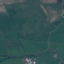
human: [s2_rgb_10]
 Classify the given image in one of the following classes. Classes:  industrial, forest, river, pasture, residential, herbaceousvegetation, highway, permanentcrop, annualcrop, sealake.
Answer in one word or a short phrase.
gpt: Pasture